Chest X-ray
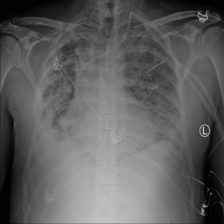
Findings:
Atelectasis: negative
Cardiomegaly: negative
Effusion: negative
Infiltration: positive
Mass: positive
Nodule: negative
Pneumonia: negative
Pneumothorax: negative
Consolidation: negative
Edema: negative
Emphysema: negative
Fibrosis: negative
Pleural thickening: negative
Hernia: negative